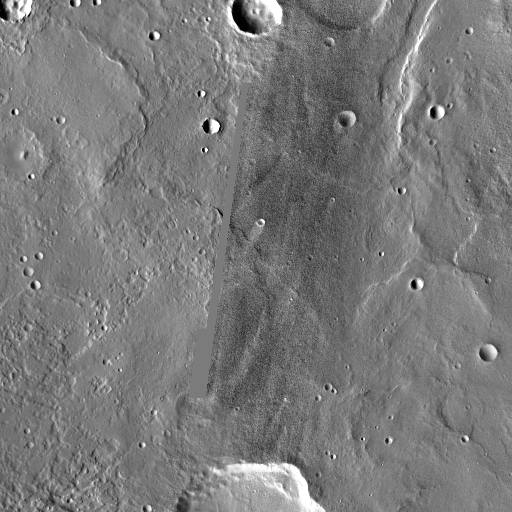
Crater classes present: Background, Other, Layered